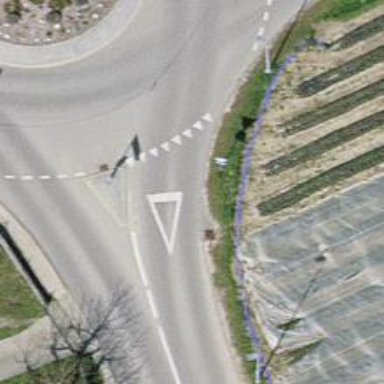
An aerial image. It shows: Tertiary road with asphalt surface.